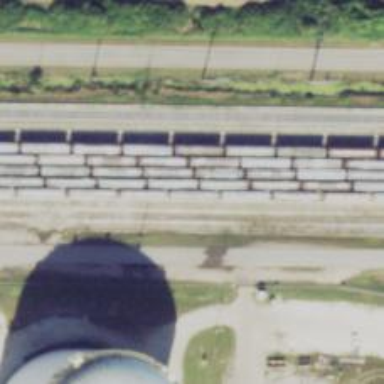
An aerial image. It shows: Railway yard.